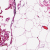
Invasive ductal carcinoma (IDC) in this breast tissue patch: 0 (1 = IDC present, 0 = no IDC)